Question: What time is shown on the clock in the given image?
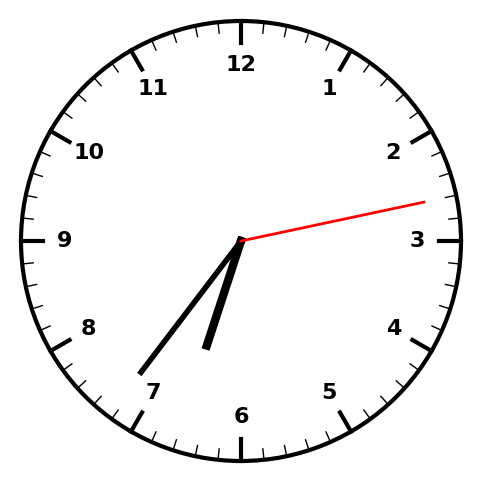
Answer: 06:36:13